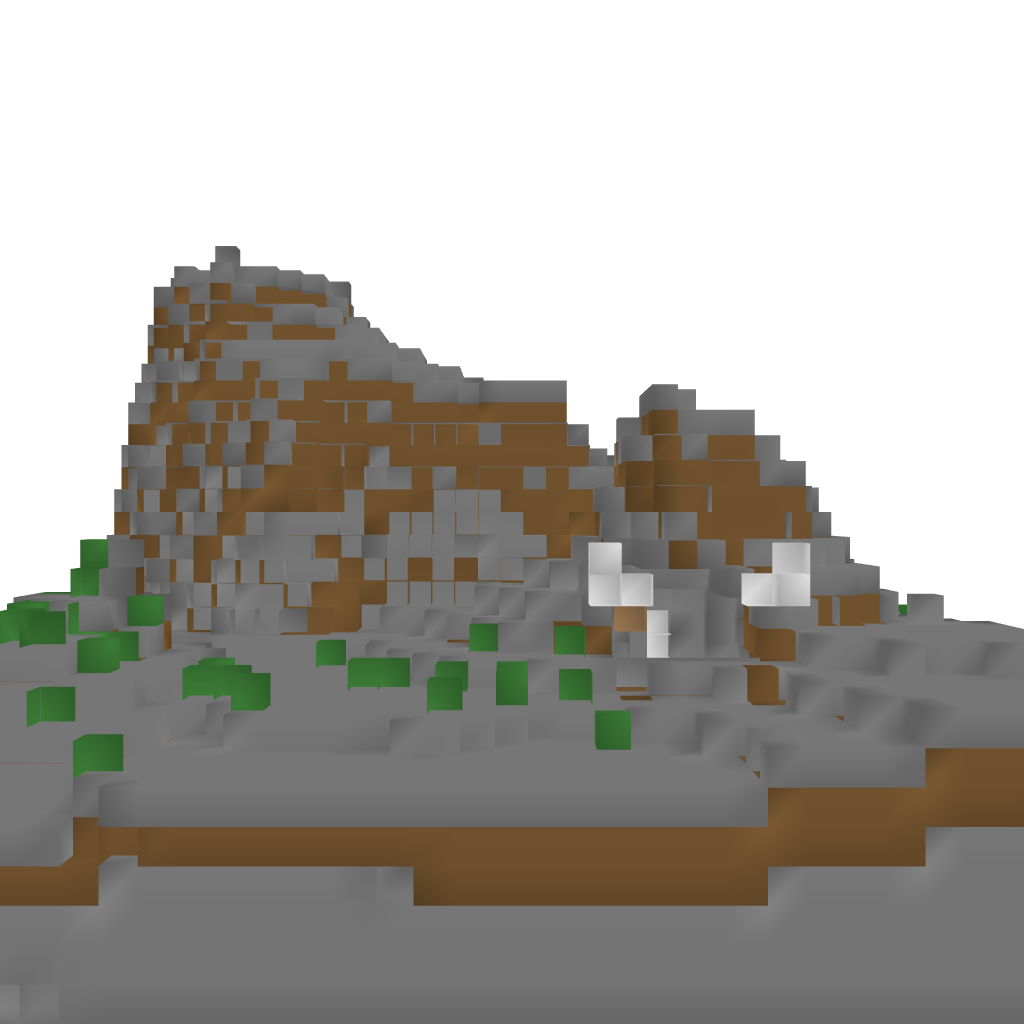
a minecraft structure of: The Quartz Labyrinth a lot of earth